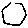
Label: hexagon